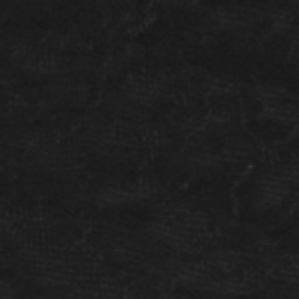
Label: frost